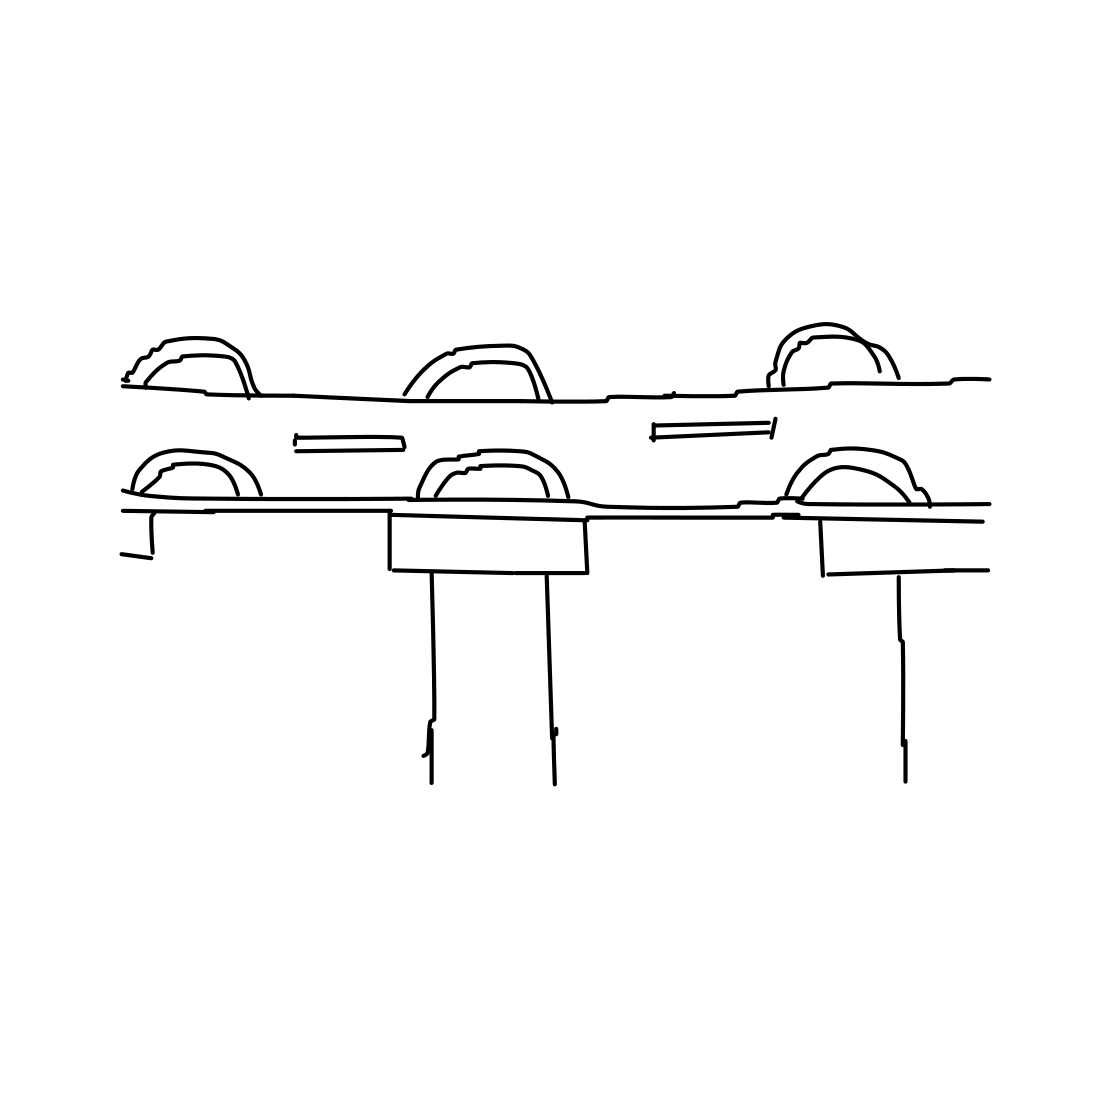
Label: bridge